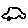
Label: car